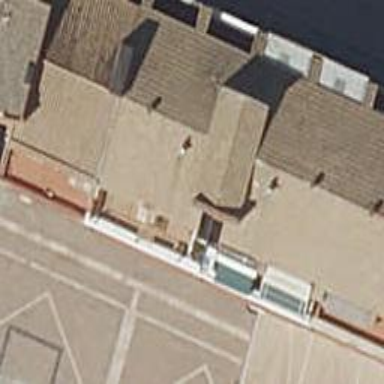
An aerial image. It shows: Restaurant.